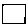
Label: square